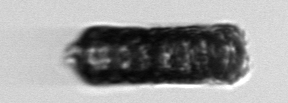
Label: Paralia_sulcata